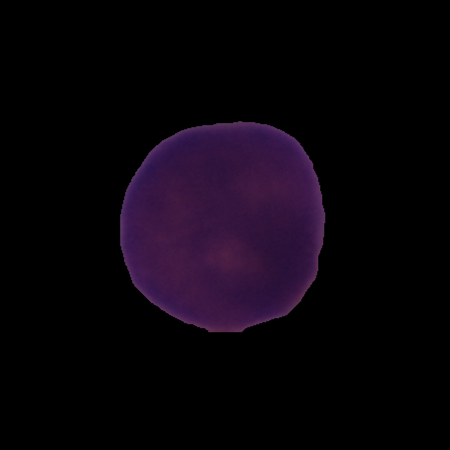
Label: cancer